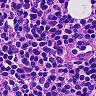
Metastatic tissue present: no